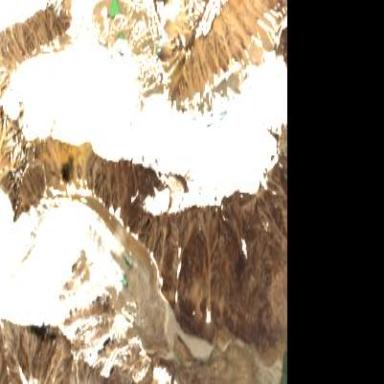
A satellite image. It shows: Majestic glacier in the distance.